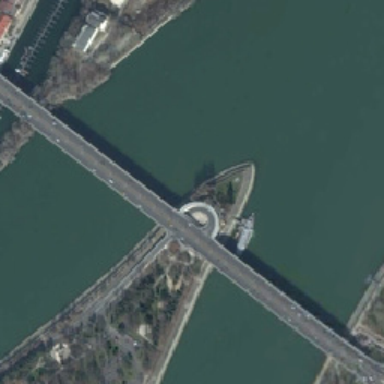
The long bridgr is across the river with a eyot .